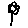
Label: flower